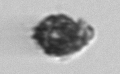
Label: Syracosphaera_pulchra